Echo time (TE): 2.1 ms
Repetition time (TR): 4.1 ms
Flip angle: 75 degrees
Bandwidth: 755 Hz
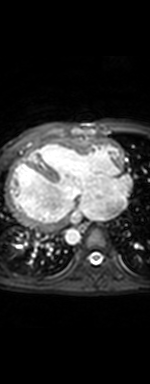
Patient age (years): 10
Disease severity: moderate
Diagnoses: DORV|PABanding|VSD
Cardiac structures present: LV (left ventricle), RV (right ventricle), LA (left atrium), RA (right atrium), AO (aorta), PA (pulmonary artery), SVC (superior vena cava), IVC (inferior vena cava)